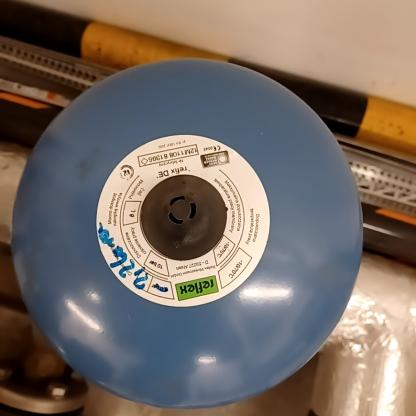
Klasa: tabliczka-znamionowa